Question: I am using an authenticated webview for my app.There is a url called with respect to a search term, such that if you entered abc in the search box, it will call the url "<URL>/something and try to load it thus giving me the 412 precondition error. I want to make it such that in case the identifier "INVALIDCRAP" doesnt exist, instead of 412 precondition error it will redirect me to say "google.com".Any ideas on how to go about it ? Thanks in advance
Here is my code for the same:
'''
@Override
public void onCreate(Bundle savedInstanceState) {
super.onCreate(savedInstanceState);
Bundle bundle = this.getArguments();
URL = getUrl();
if(bundle != null)
mSearchTerm = getArguments().getString(SEARCH_TERM);
}
public void setSearchTerms(String sTerms){
mSearchTerm = sTerms;
}
private static String getUrl(){
String url = "";
final String getuuid = SharedPreferencesManager.getInstance().getUUID();
final String environmentApi = SharedPreferencesManager.getInstance().getEnvironmentApi();
if (environmentApi.equalsIgnoreCase(NetworkUtils.Apis.ALPHA)) {
"https://something.com/service/v1/?q="+mSearchTerm+"%20revenue&ui.theme=novadark&uuid="+getuuid+"&userAgent=android";
}
@Override
public View onCreateView(LayoutInflater inflater, ViewGroup container, Bundle savedInstanceState) {
if (goingBack) {
return null;
}
final MainActivity activity = (MainActivity) getActivity();
final Resources resources = Application.getAppResources();
activity.setBackPressListener(this);
View view = inflater.inflate(R.layout.fragment_search_answers, container, false);
mWebview = (WebView)view.findViewById(R.id.webview);
progressBar = (LinearLayout) view.findViewById(R.id.loading);
mWebview.setVisibility(View.VISIBLE);
progressBar.setVisibility(View.VISIBLE);
mWebview.setWebViewClient(new MyWebViewClient(this, mWebview));
mWebview.setBackgroundColor(0);
mWebview.getSettings().setJavaScriptCanOpenWindowsAutomatically(true);
mWebview.getSettings().setAllowFileAccess(true);
mWebview.getSettings().setDomStorageEnabled(true);
mWebview.getSettings().setJavaScriptEnabled(true);
mWebview.setHttpAuthUsernamePassword(HOST, REALM, USERNAME, PASSWORD);
mWebview.setScrollbarFadingEnabled(false);
mWebview.getSettings().getLoadsImagesAutomatically();
if (Build.VERSION.SDK_INT >= Build.VERSION_CODES.HONEYCOMB)
mWebview.getSettings().setDisplayZoomControls(false);
if(StringUtils.isEmpty(URL)){
}else if(!StringUtils.isEmpty(URL)){
if(URLUtil.isValidUrl(URL)){
mWebview.loadUrl(URL);
}else{
mWebview.loadUrl("http://www.google.com");
}
}
return view;
}
public class MyWebViewClient extends WebViewClient {
private String loginCookie;
public MyWebViewClient(AnswersWebViewFragment answersWebViewFragment, WebView webview) {
super();
}
@Override
public void onPageStarted(WebView view, String url, Bitmap favicon) {
view.setVisibility(View.VISIBLE);
}
@Override
public void onPageFinished(WebView view, String url) {
view.setVisibility(View.VISIBLE);
CookieManager cookieManager = CookieManager.getInstance();
cookieManager.setCookie(url, loginCookie);
final Animation fade = new AlphaAnimation(0.0f, 1.0f);
fade.setDuration(200);
view.startAnimation(fade);
view.setVisibility(View.VISIBLE);
progressBar.setVisibility(View.GONE);
}
@Override
public void onReceivedError( WebView view, int errorCode, String description, String failingUrl ) {
Toast.makeText(view.getContext(), "Authentication Error", Toast.LENGTH_LONG).show();
super.onReceivedError(view, errorCode, description, failingUrl);
}
@Override
public void onLoadResource( WebView view, String url ){
}
@Override
public boolean shouldOverrideUrlLoading(WebView view, String url) {
return super.shouldOverrideUrlLoading(view, url);
}
@Override
public void onReceivedHttpAuthRequest( WebView view, final HttpAuthHandler handler, final String host, final String realm ){
handler.proceed(USERNAME,PASSWORD);
}
@Override
public void onReceivedSslError( WebView view, SslErrorHandler handler, SslError error ) {
handler.proceed();
}
}
'''
Here's the screen for the same:

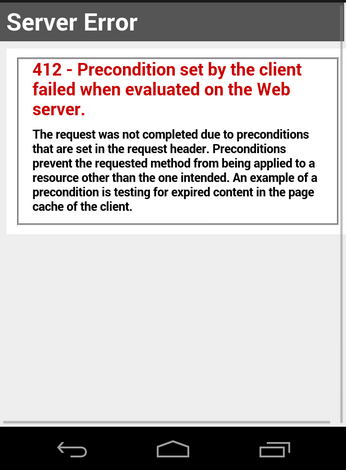
Answer: If that really is the case that onReceivedError is not called then I suppose there's only one option (and only under condition that you control the website). Just make the assumption that the title will contain e.g "Server Error" if 412 happens.
'''
...your code
webview.setWebChromeClient(new WebChromeClient() {
@Override
public void onReceivedTitle(WebView view, String title) {
super.onReceivedTitle(view, title);
String serverError = "ServerError";
if (title.contains(serverError)) {
view.stopLoading();
webview.loadUrl(getNewUrl());
}
}
});
public String getNewUrl(){
//do your stuff here
return "http://www.google.com";
}
'''